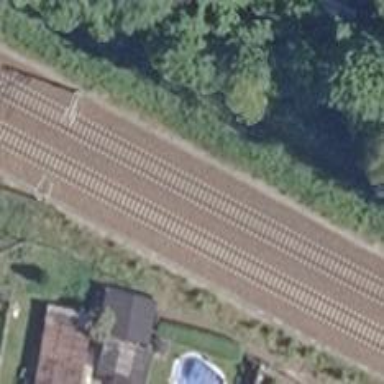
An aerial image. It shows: Railway track with contact line for electrification.